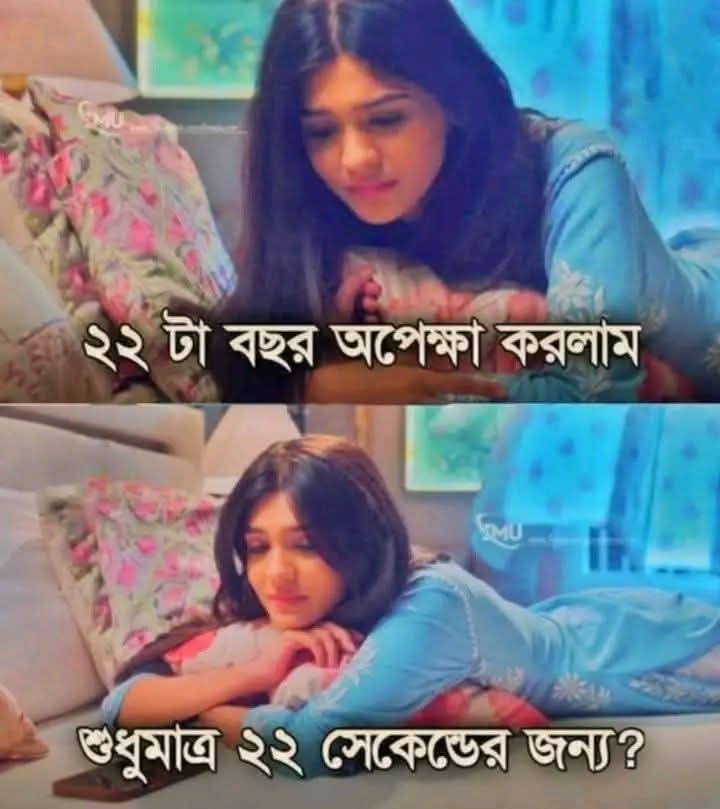
Text: ২২ টা বছর অপেক্ষা করলাম
শুধুমাত্র ২২ সেকেন্ডের জন্য?
Label: Non Hate